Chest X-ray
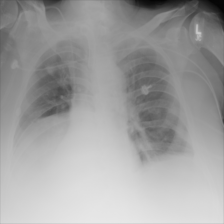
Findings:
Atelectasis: negative
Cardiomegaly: negative
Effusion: negative
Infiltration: negative
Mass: negative
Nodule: negative
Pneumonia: negative
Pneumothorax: negative
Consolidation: negative
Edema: negative
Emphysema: negative
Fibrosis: negative
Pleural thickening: negative
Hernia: negative